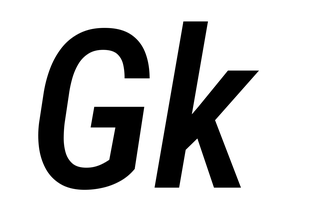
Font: Roboto-Italic_Condensed_Medium_Italic